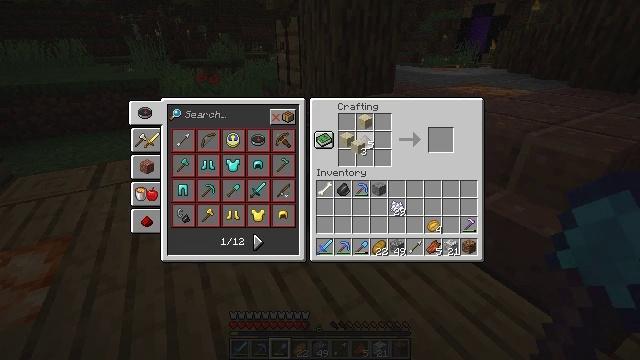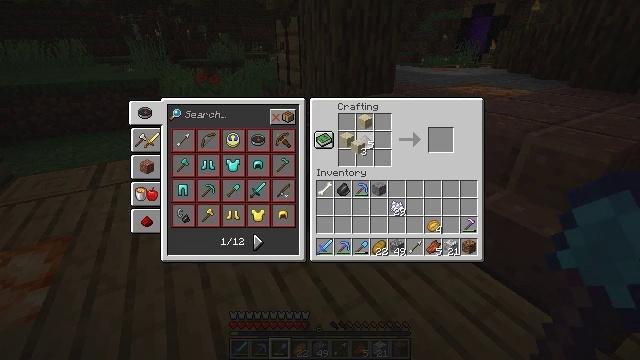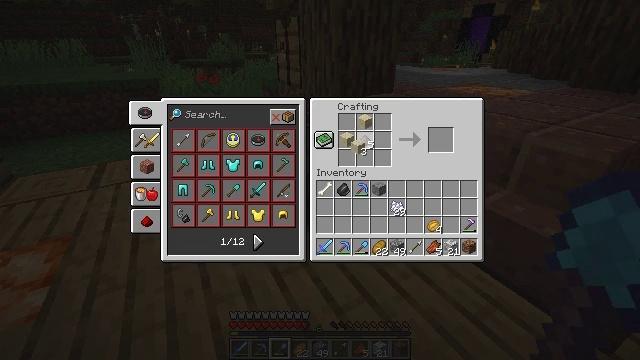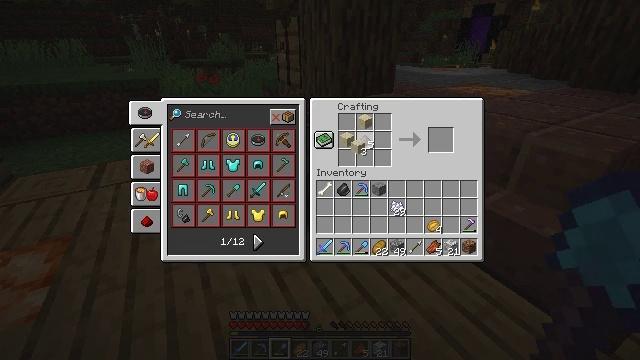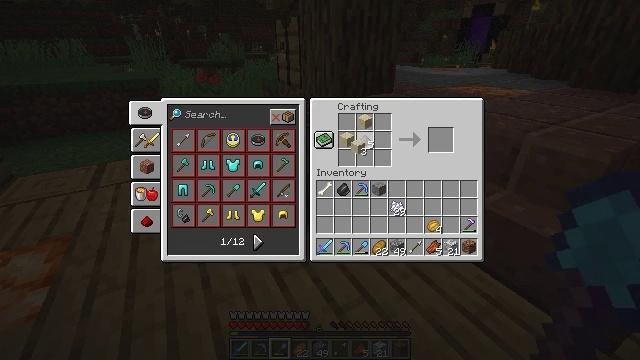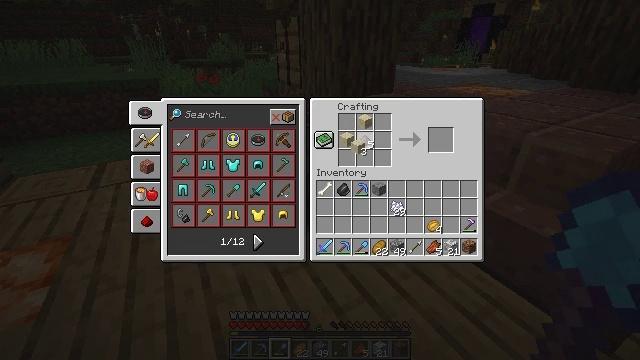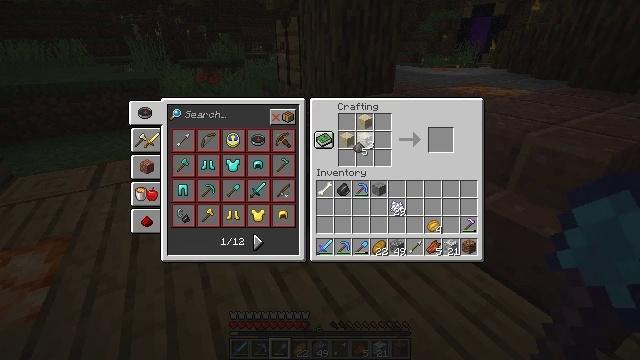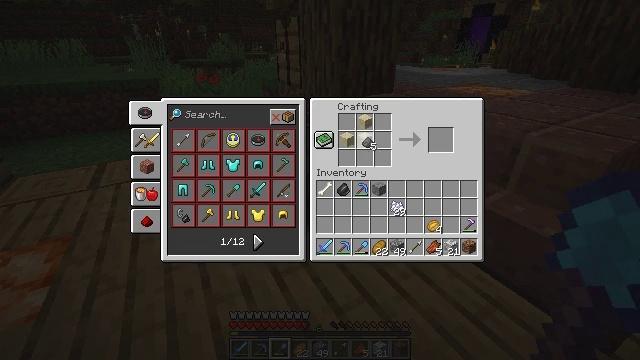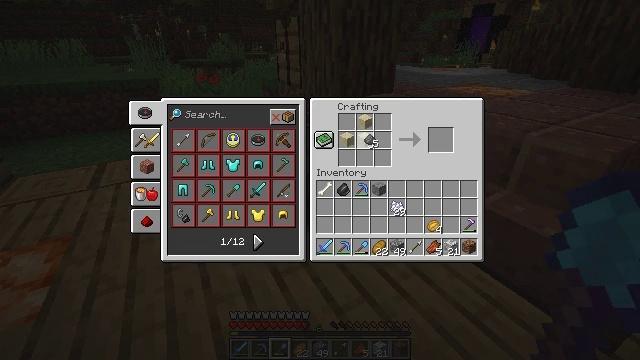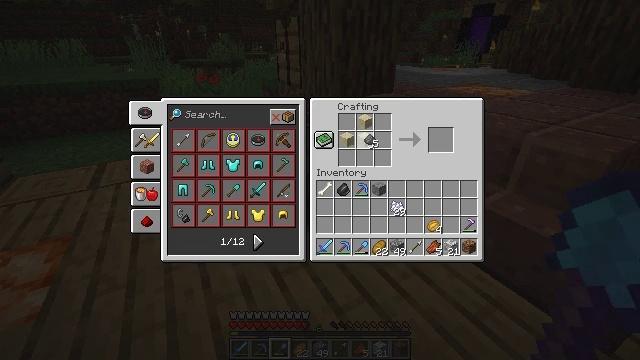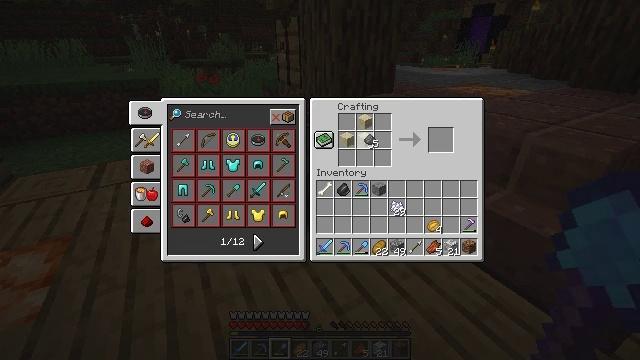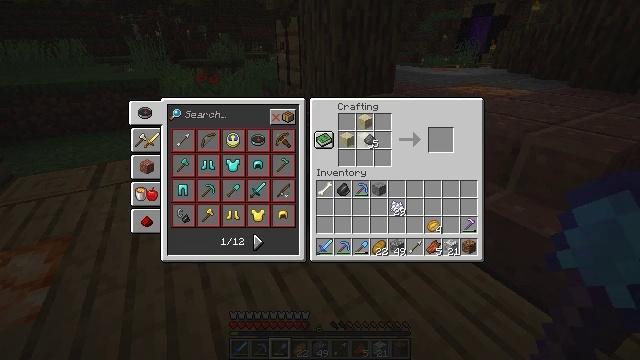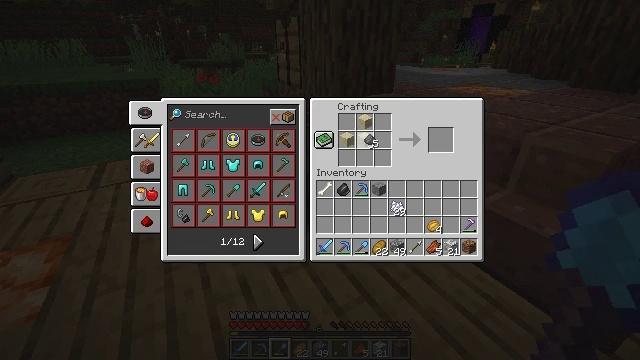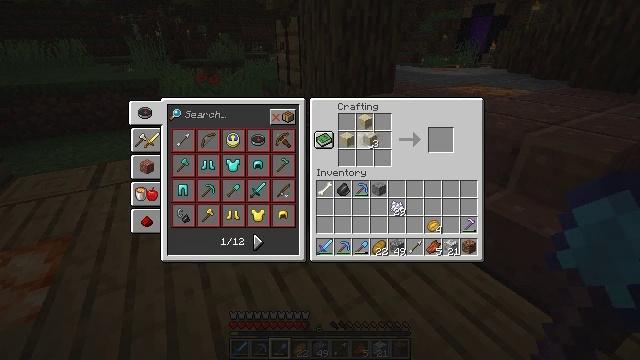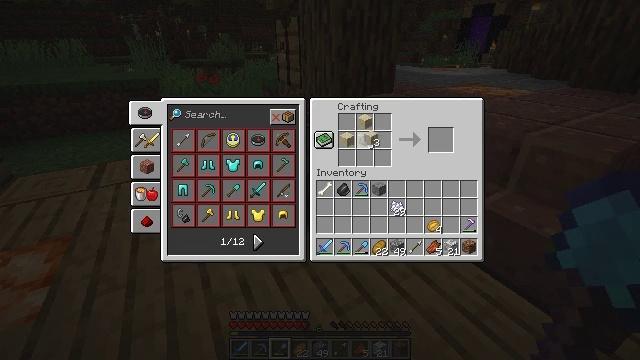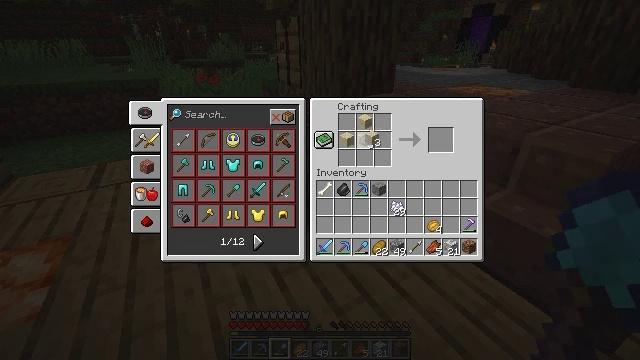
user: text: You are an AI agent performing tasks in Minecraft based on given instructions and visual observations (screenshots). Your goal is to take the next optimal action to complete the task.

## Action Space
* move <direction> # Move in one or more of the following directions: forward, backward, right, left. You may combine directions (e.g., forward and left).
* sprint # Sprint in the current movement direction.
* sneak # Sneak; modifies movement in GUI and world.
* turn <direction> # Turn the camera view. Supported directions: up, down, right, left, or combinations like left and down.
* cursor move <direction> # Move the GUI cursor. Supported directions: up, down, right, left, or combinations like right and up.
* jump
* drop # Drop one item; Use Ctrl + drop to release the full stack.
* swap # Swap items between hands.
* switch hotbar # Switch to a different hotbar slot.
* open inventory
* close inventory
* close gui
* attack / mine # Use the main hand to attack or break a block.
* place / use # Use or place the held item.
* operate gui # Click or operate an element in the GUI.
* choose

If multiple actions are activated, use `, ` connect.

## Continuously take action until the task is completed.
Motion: motion action
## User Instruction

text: Combine gunpowder and sand to craft TNT.
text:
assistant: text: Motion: no_op
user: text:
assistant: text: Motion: no_op
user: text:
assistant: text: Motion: choose
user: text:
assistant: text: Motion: choose
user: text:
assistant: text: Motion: choose
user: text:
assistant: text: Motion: no_op
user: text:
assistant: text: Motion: cursor move right
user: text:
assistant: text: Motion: no_op
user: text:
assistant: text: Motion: no_op
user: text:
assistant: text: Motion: no_op
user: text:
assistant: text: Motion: choose
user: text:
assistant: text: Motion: choose
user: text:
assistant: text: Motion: no_op
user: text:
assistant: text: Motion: no_op
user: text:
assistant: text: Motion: no_op
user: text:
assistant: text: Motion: no_op
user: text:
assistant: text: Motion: no_op
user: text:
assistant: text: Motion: no_op
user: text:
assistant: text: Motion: no_op
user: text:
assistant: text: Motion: no_op
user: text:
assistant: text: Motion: no_op
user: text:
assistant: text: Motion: no_op
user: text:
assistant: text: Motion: no_op
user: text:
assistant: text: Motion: no_op
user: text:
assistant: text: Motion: choose
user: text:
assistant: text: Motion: choose
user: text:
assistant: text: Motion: no_op
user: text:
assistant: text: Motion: no_op
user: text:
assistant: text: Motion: cursor move down
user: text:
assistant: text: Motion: no_op